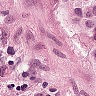
Metastatic tissue present: yes